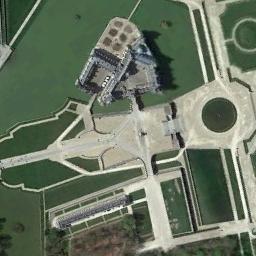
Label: palace